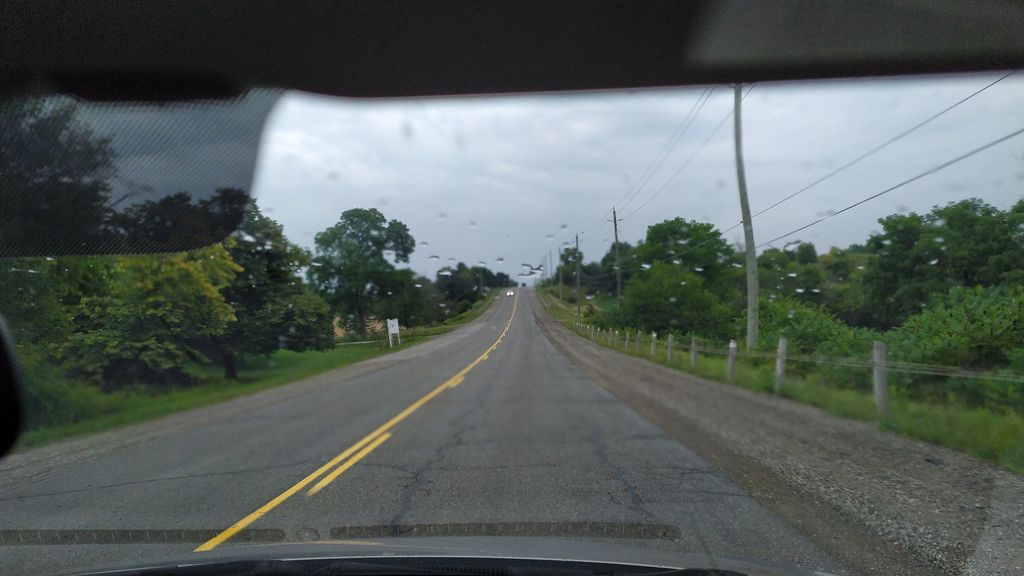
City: kitchener-waterloo